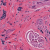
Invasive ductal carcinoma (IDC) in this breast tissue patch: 1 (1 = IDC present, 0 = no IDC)